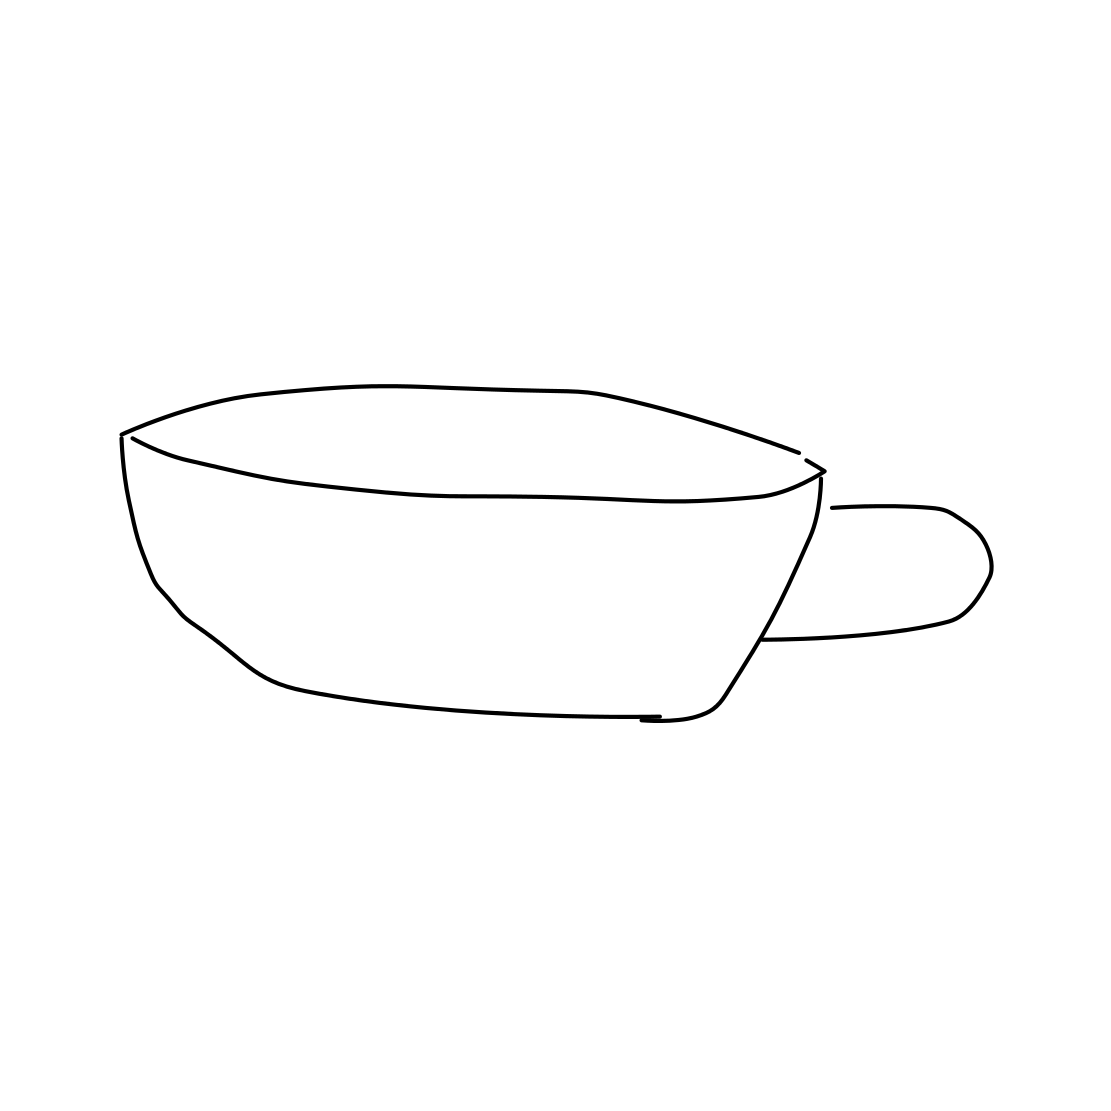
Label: teacup